Question: I am new to Ruby world and Sinatra and I am trying to make a database using SQLite3 with Datamapper as ORM. I have installed the gems needed for this action. Here is how I make the db and the model:
'''
DataMapper.setup(:default, "sqlite3://#{Dir.pwd}/development.db")
class User
include DataMapper::Resource
property :id, Serial
property :email, String, :required => true
property :first_name, String
property :last_name, String
property :password_hash, String
property :password_salt, String
end
DataMapper.finalize
'''
I have an HTML signup form:
'''
<form action="/signup" method="POST" accept-charset="utf-8">
<input type="text" name="first_name" placeholder="First Name">
<input type="text" name="last_name" placeholder="Last Name">
<input type="mail" name="email" placeholder="Email">
<input type="password" name="password" placeholder="Password">
<button type="submit">Register me !</button>
</form>
'''
Here is how i handle the signup action:
'''
post "/signup" do
password_salt = BCrypt::Engine.generate_salt
password_hash = BCrypt::Engine.hash_secret(params[:password], password_salt)
User.create(email: params[:email], first_name: params[:first_name], last_name: params[:last_name], password_hash: password_hash, password_salt: password_salt)
redirect to '/home'
end
'''
When I execute this and after that I log User.all it does not logs the users I have registered.
But if I run irb and type:

The new user stays in the database.
Any ideas why I can not create users runtime?
P.S. There are no errors logged in the console.
P.S 2. I found that the password_salt and password_hash variables are the problem. Both are strings, when I pass them to the create function it does not work but if I pass for example 'test' to the function it works fine. When I log these 2 variables they seem fine too.
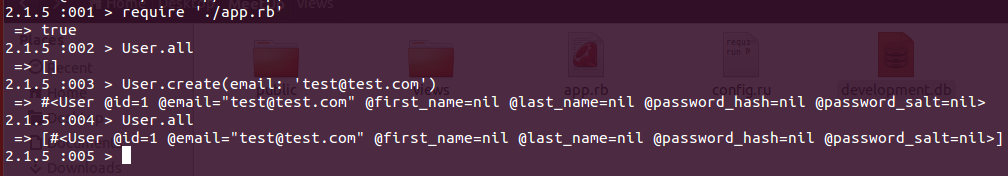
Answer: Seems like from 'property :password_hash, String' and 'property :password_salt, String' I get Strings that are longer than the default of the length for String of the 'property' method that comes from DataMapper.
Here is the solution:
'property :password_hash, String, :length => 255'